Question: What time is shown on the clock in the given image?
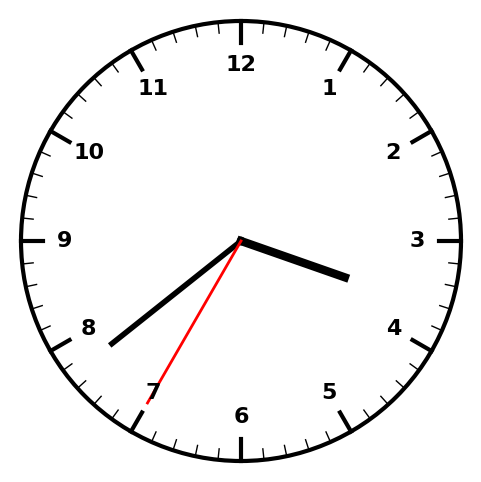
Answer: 03:38:35